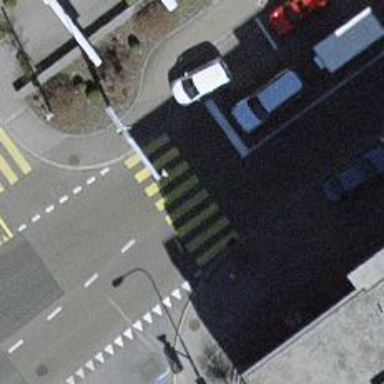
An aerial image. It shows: Road crossing with traffic signals.